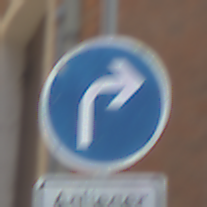
Verkehrszeichen: VorgeschriebeneFahrtrichtungRechts
Zusatzzeichen unten: PersonengruppenFrei1
Umgebung: Outdoor, Urban
Tageszeit: Midday
Wetter: Clear
Licht: Natural
Jahreszeit: NotSpecified
Kontrast: HighContrast